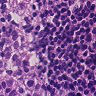
Metastatic tissue present: yes